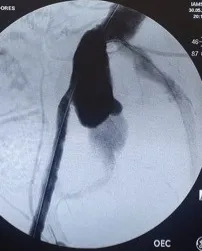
Preoperative aortography in anteroposterior projection in case 3.
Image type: radiology (x_ray)